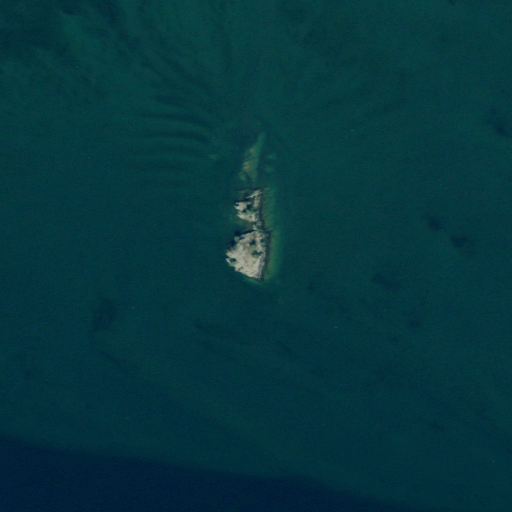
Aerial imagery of island in Montana named Invitation Island containing only open water